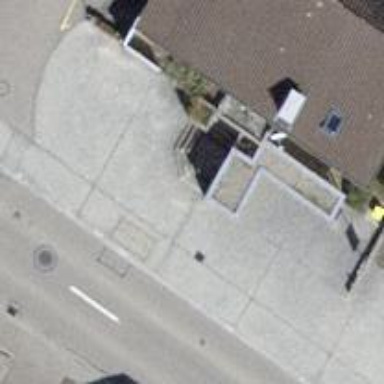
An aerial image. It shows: Bus stop with platform for public transport.